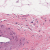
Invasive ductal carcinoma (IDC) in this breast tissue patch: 0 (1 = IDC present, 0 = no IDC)